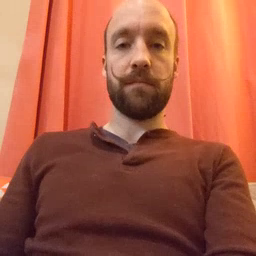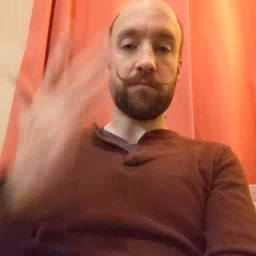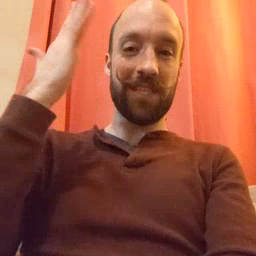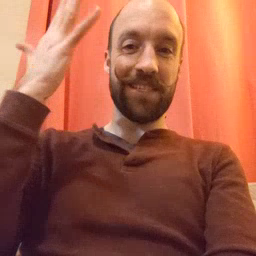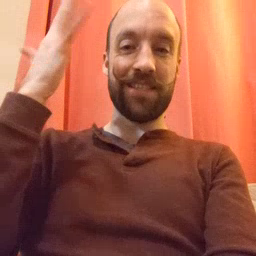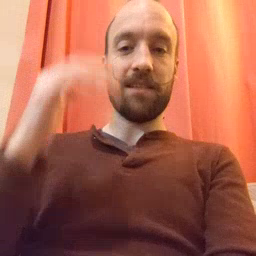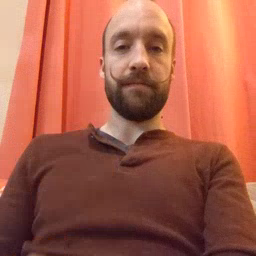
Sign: tree